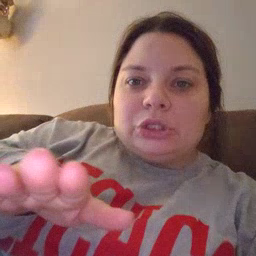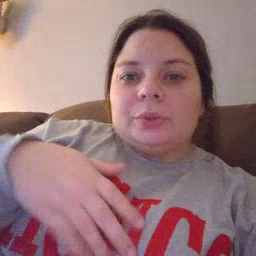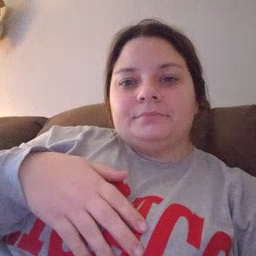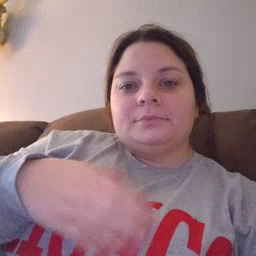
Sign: into